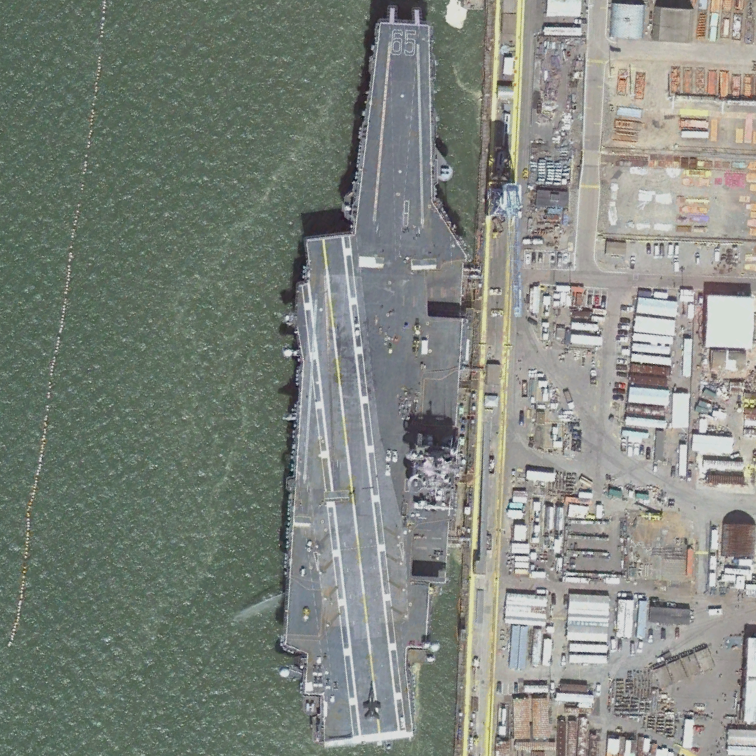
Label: aircraft_carrier